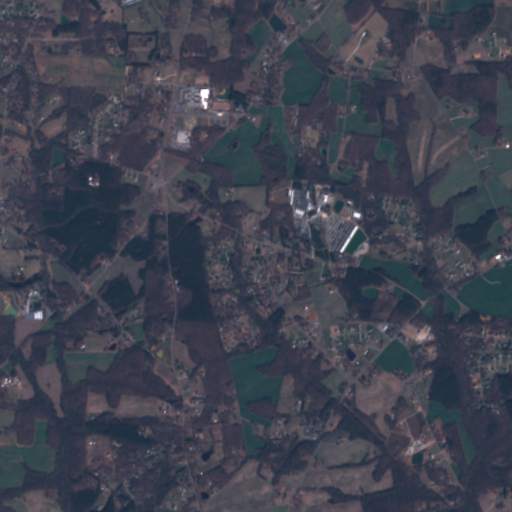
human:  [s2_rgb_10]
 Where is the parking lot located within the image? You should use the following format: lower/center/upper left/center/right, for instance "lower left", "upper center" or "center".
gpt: The parking lot is located in the upper center of the image.
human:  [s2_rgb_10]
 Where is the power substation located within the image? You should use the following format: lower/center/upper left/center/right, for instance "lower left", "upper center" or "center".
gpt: The power substation is located in the lower center of the image.
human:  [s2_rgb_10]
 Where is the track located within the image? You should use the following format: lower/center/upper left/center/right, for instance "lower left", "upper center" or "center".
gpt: The track is located in the upper center of the image.
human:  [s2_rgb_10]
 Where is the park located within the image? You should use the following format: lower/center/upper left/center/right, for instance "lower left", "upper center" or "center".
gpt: There is no park in the image.